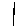
Label: line